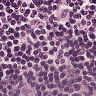
Metastatic tissue present: no